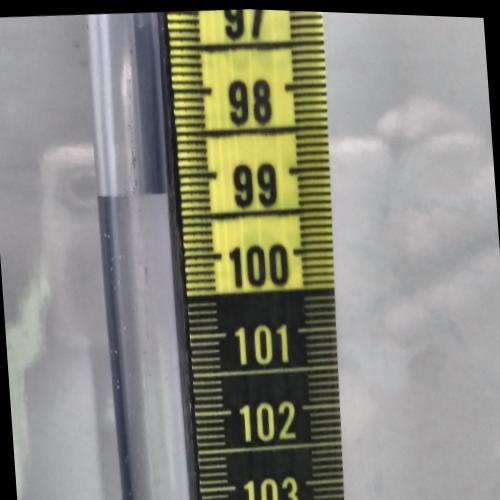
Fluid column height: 99.2 cm